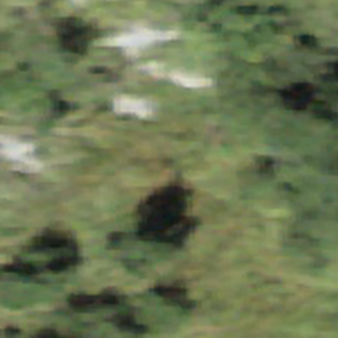
Label: other